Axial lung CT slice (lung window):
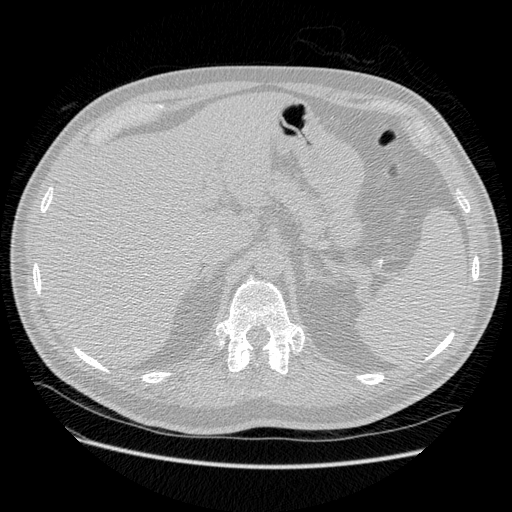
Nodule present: no